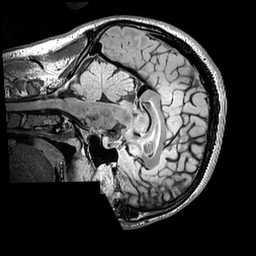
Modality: FLAIR
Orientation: sagittal
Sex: male
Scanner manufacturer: siemens
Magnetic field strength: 3 T
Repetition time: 5 s
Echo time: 0.395 s